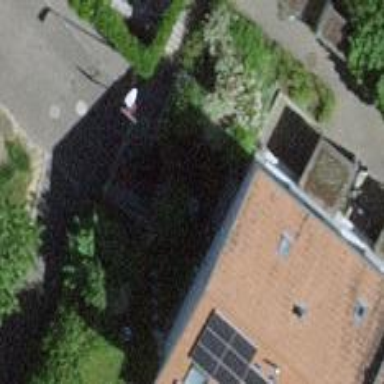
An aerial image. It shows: Terrace building.